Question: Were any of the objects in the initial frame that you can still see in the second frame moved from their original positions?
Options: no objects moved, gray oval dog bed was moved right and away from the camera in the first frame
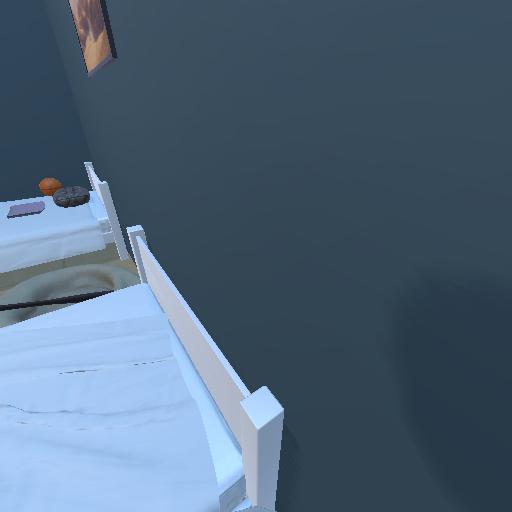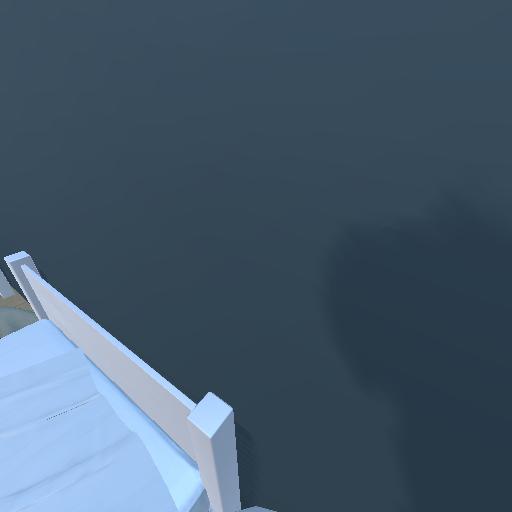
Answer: no objects moved